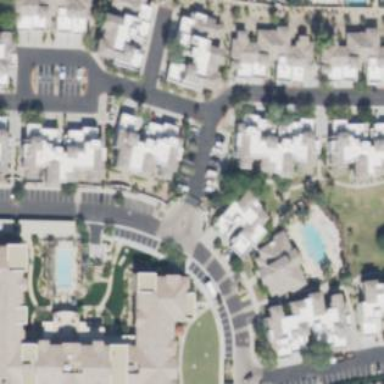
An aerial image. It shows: Residential area consisting of condominiums.